Question: I can't do two paginations on one page. I have a page in the form of tabs, and each tab has a list of different products, I want to paginate each list
Here is the error code and screenshot
'''
$posts = Wishlist::find()->where(['user_id'=>$id]);
$pagination =new Pagination([
'defaultPageSize' =>10,
'totalCount' => $posts->count()
]);
$posts = $posts->offset($pagination->offset )->limit($pagination->limit)->all();
$favs = FavLists::find()->where(['user_id'=>$id]);
$pag_favs =new Pagination([
'defaultPageSize' =>10,
'totalCount' => $favs->count()
]);
$favs = $favs->offset($pag_favs->offset )->limit($pag_favs->limit)->all();
return $this->render('view', [
'model' => $this->findModel($id),
'posts' =>$posts,
'pagination' => $pagination,
'favs' =>$favs,
'pag_favs' => $pag_favs
]);
'''
In view 1st pagination
'''
echo LinkPager::widget([
'pagination' => $pagination,
]);
?>
'''
In view 2nd pagination
'''
<?php
echo LinkPager::widget([
'pag_favs' => $pag_favs,
]);
?>
'''

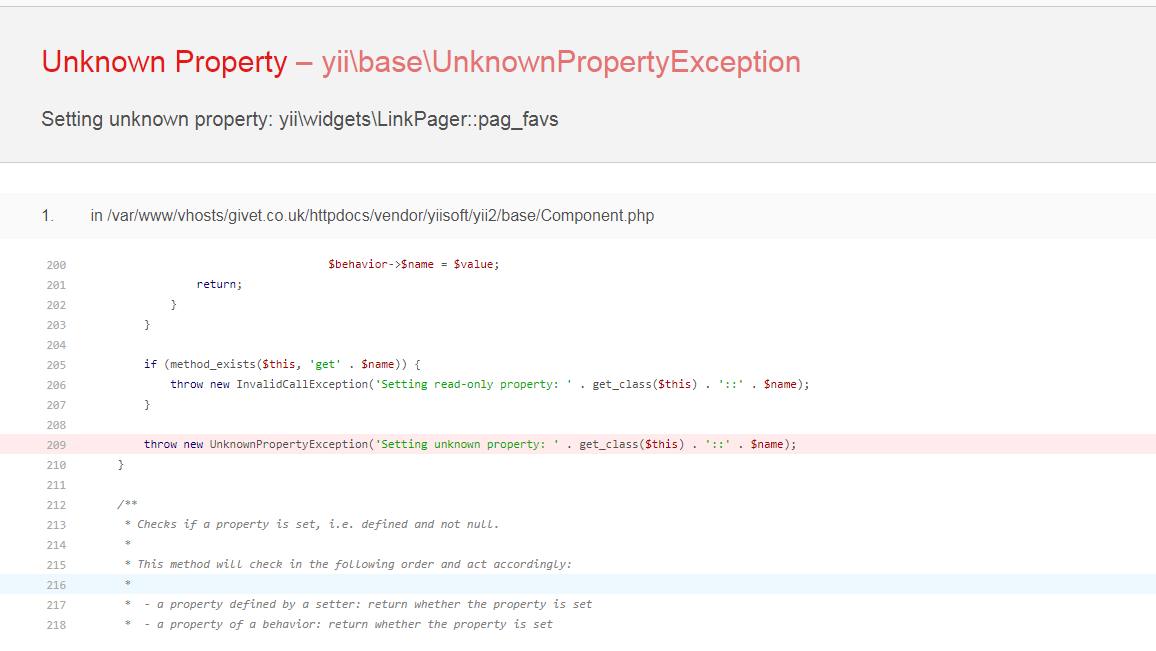
Answer: Replace 'pag_fvs' with <URL> in LinkPager. LinkPager don't have property 'page_fvs'.
'''
<?= LinkPager::widget([
'pagination' => $pag_favs,
]) ?>
'''